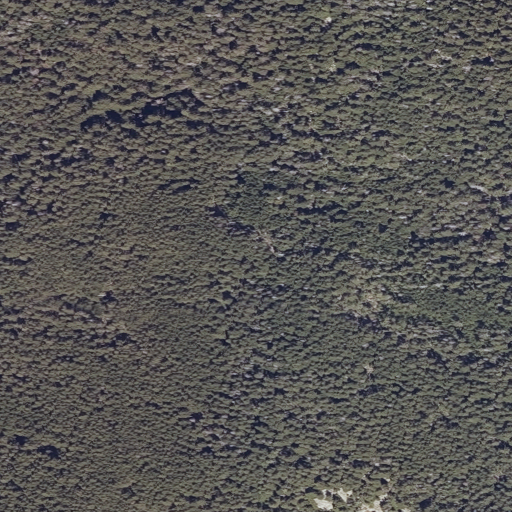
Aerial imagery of mountain in Maine named Bernard Mountain containing evergreen forest, grassland, and open water